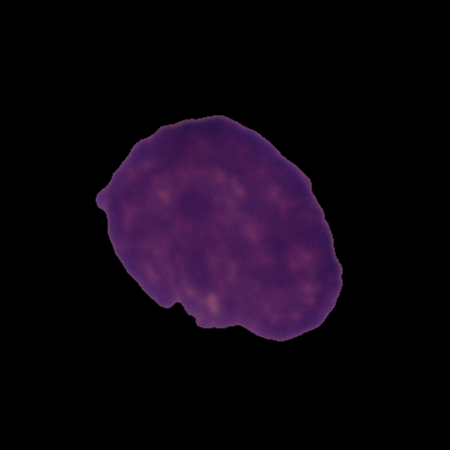
Label: cancer